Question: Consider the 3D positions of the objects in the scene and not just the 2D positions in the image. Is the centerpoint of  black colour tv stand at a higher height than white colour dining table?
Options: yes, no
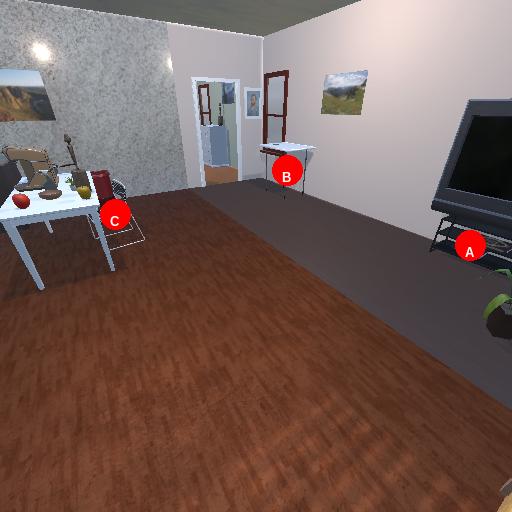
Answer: yes